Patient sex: F
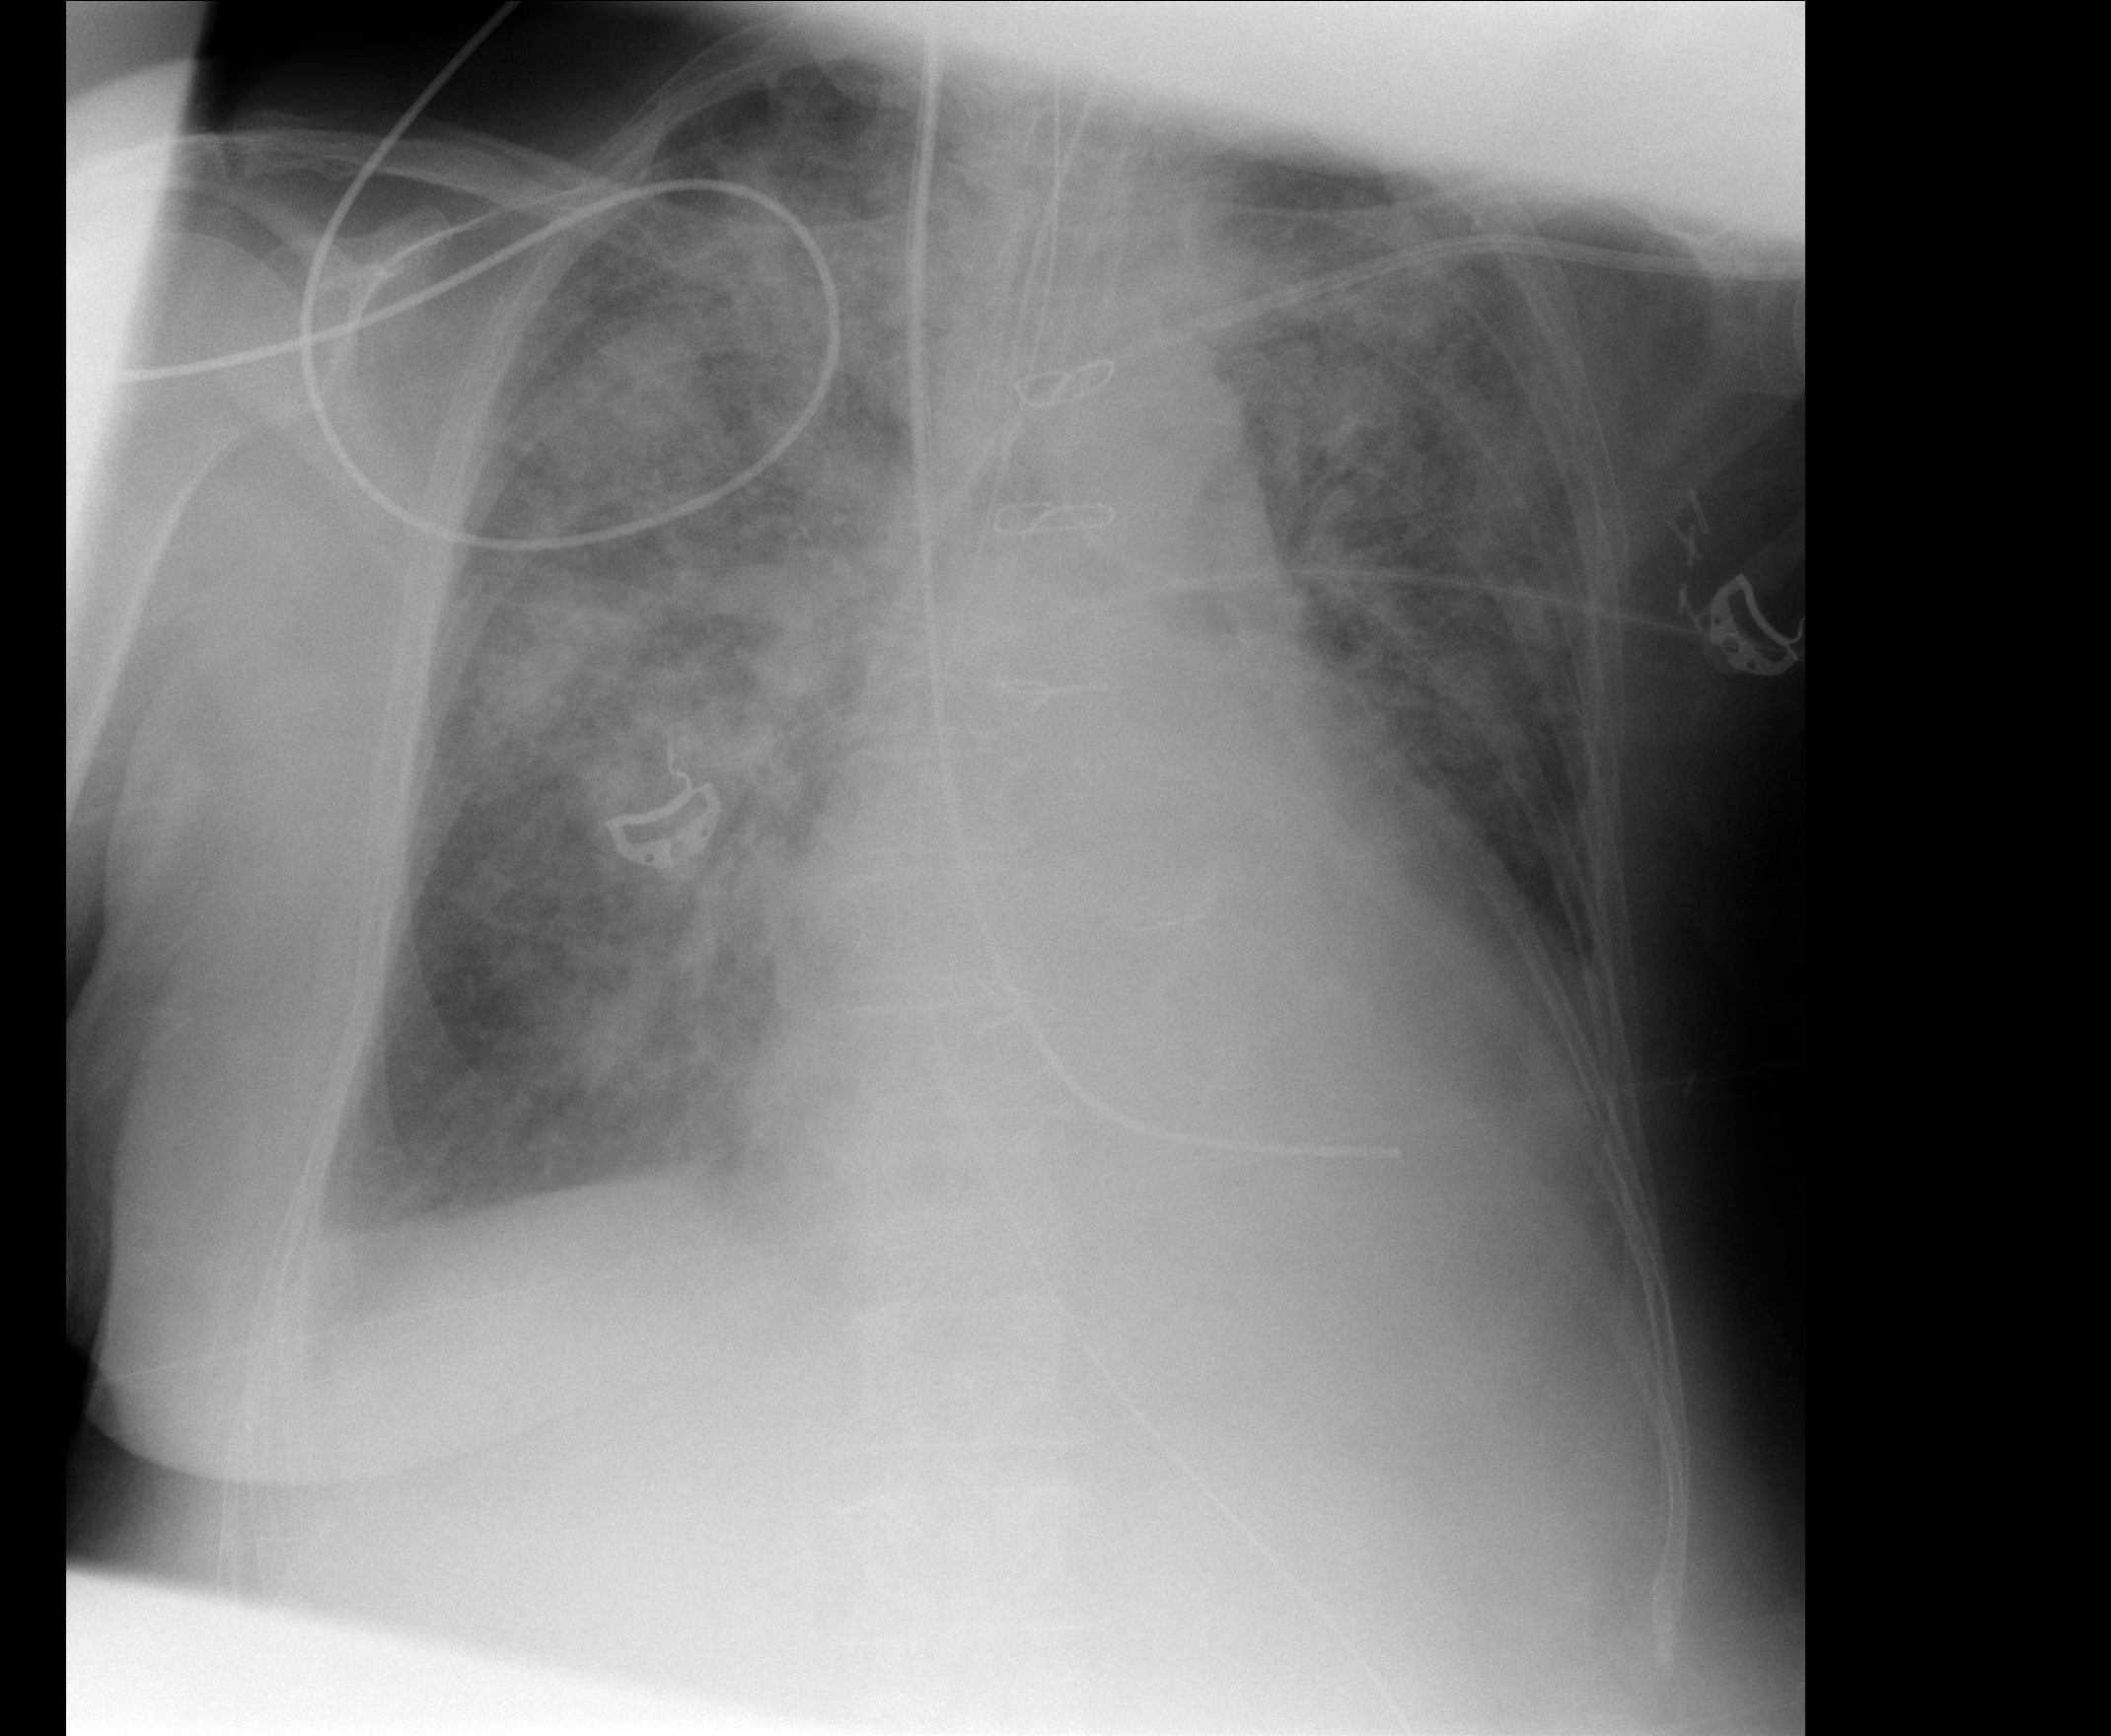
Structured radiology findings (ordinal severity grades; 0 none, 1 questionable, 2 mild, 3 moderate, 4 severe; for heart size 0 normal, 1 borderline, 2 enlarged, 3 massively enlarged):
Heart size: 2
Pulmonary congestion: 2
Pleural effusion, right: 0
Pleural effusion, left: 2
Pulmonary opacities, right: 3
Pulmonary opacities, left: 2
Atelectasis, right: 0
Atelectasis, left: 2